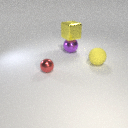
small red metal sphere to the left of large purple metal sphere